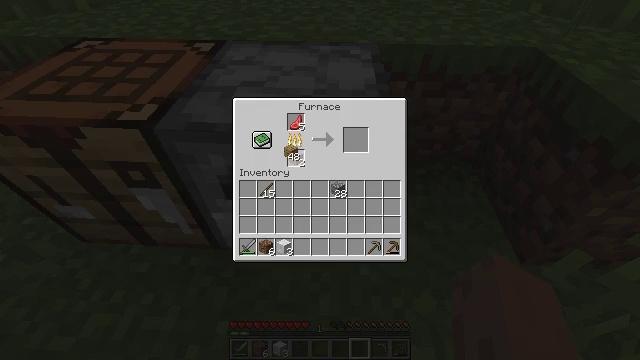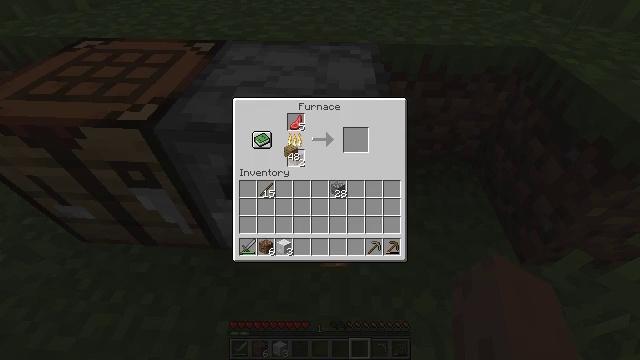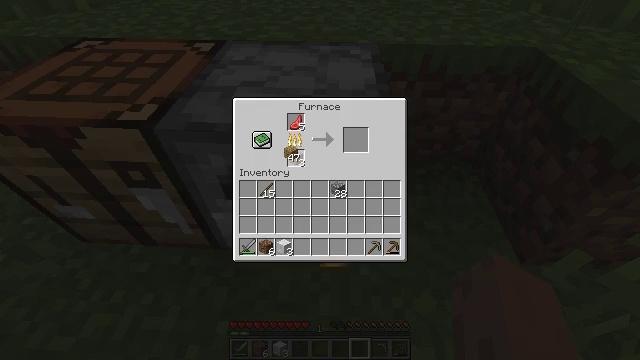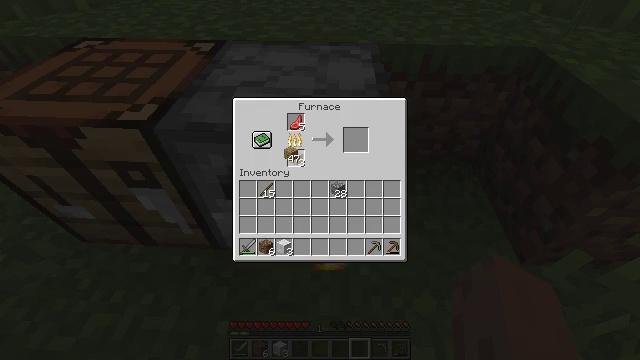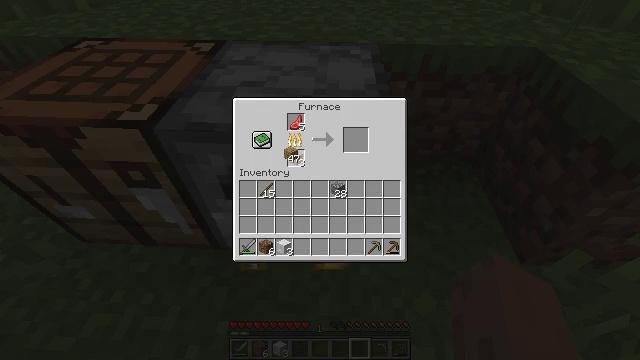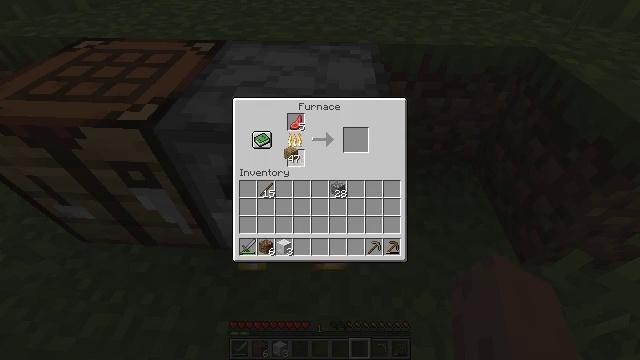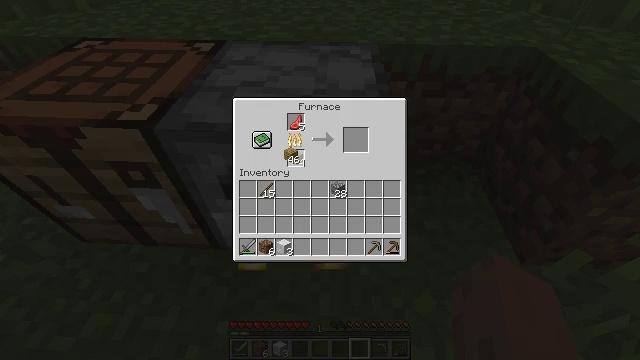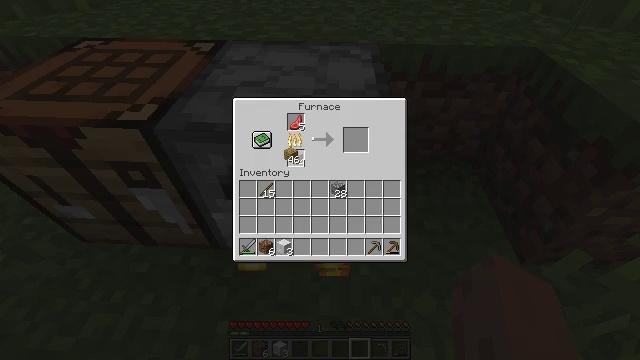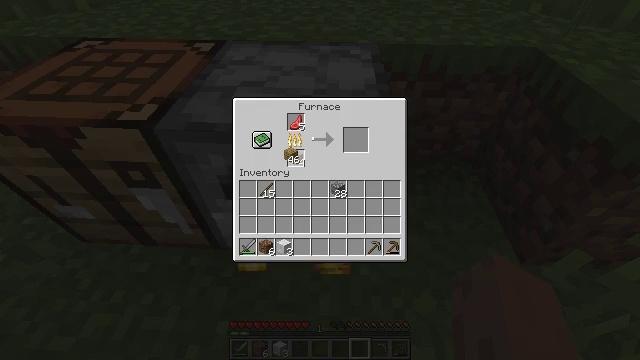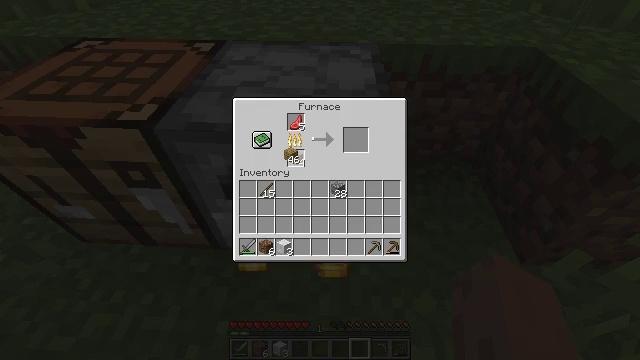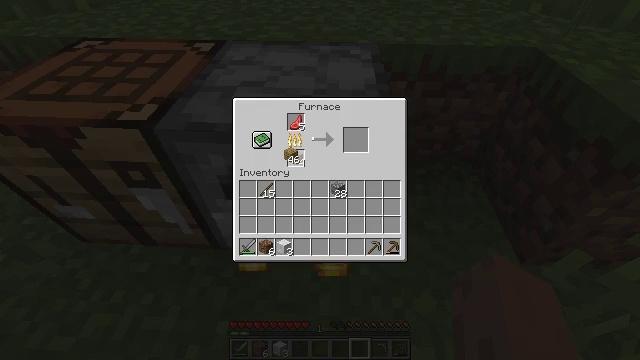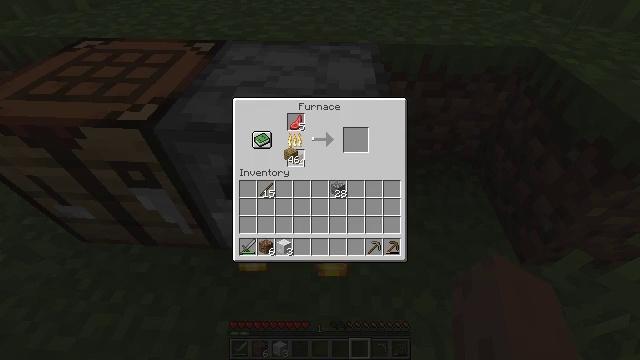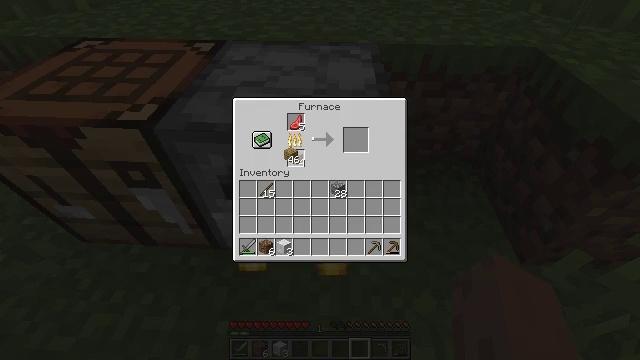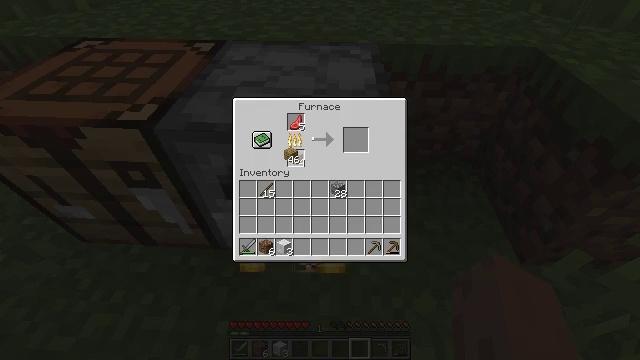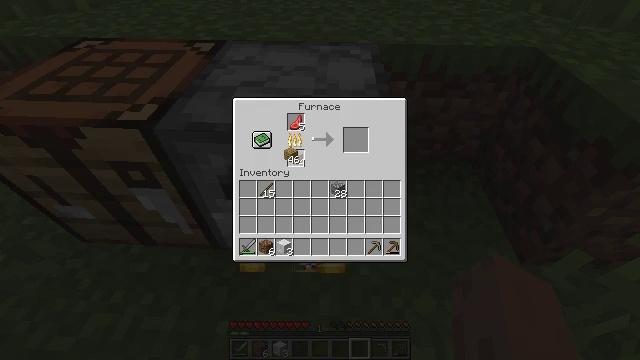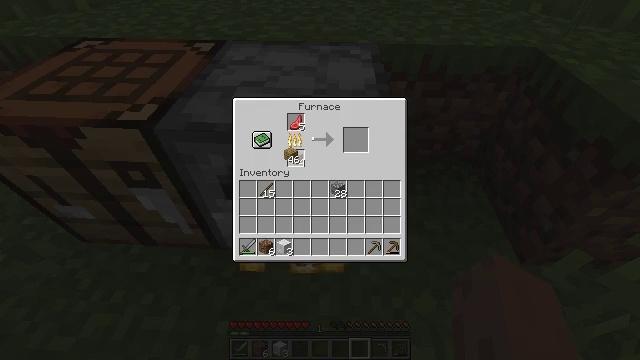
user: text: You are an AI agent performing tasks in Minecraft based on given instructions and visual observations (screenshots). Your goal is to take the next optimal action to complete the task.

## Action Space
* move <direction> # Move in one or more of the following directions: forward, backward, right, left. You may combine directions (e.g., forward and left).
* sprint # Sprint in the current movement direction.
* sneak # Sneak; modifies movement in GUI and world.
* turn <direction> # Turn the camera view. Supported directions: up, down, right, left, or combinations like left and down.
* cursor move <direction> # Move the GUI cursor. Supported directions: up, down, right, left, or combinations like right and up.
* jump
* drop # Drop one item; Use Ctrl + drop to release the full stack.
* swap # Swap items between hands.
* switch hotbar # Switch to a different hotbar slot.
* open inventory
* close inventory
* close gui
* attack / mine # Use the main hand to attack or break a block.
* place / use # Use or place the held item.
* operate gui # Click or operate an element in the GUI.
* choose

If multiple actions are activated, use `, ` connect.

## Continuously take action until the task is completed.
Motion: motion action
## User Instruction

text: Craft cooked mutton using raw mutton and a heat source.
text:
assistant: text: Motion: choose
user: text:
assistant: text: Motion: no_op
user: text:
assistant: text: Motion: choose
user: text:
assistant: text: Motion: choose
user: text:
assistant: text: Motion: choose
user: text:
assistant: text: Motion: no_op
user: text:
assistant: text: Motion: choose
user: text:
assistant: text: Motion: choose
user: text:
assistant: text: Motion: choose
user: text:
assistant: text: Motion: choose
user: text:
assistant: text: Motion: choose
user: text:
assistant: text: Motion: choose
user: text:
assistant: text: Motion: choose
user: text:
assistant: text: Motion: choose
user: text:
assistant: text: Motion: choose
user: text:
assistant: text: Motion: choose
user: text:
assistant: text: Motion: no_op
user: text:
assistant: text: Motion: choose
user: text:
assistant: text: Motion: choose
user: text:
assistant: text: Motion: no_op
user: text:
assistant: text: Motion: no_op
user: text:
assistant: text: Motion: choose
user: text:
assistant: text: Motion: choose
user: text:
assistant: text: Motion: no_op
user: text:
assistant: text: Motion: no_op
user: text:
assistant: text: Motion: no_op
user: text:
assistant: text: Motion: no_op
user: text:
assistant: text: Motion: no_op
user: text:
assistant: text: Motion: no_op
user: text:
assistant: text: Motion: no_op